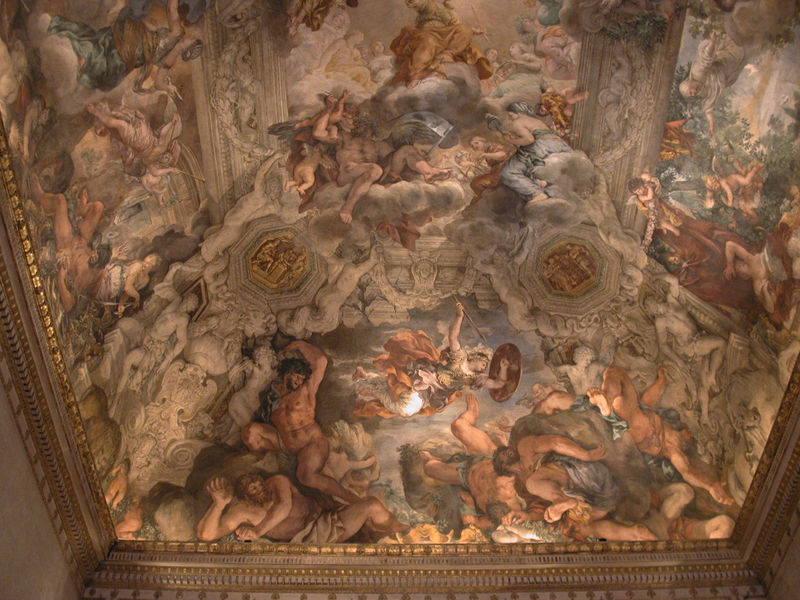
Titel: Der Triumph der göttlichen Vorsehung
Künstler: Pietro da Cortona
Standort: Rom, Palazzo Barberini (EU - I - Latium)
Schlagwörter: blau, gemälde, gott, himmel, kampf, nackt, weiß, wolken, frauen, menschen, licht, männer, szene, rot, malerei, menge, bild, kirche, gold, mantel, decke, fliegen, engel, relief, mänenr, farben, farbe, kuppel, krieg, lanze, dekoration, detail, stuck, nackte, paradies, schild, palast, schilder, schwert, getümmel, wappen, schloß, christlich, griechen, götter, speer, deckengemälde, fresko, golden, szenen, christentum, fresco, sense, wölbung, sperr, deckenfresko, dekortion, fliegende, detailhimmel